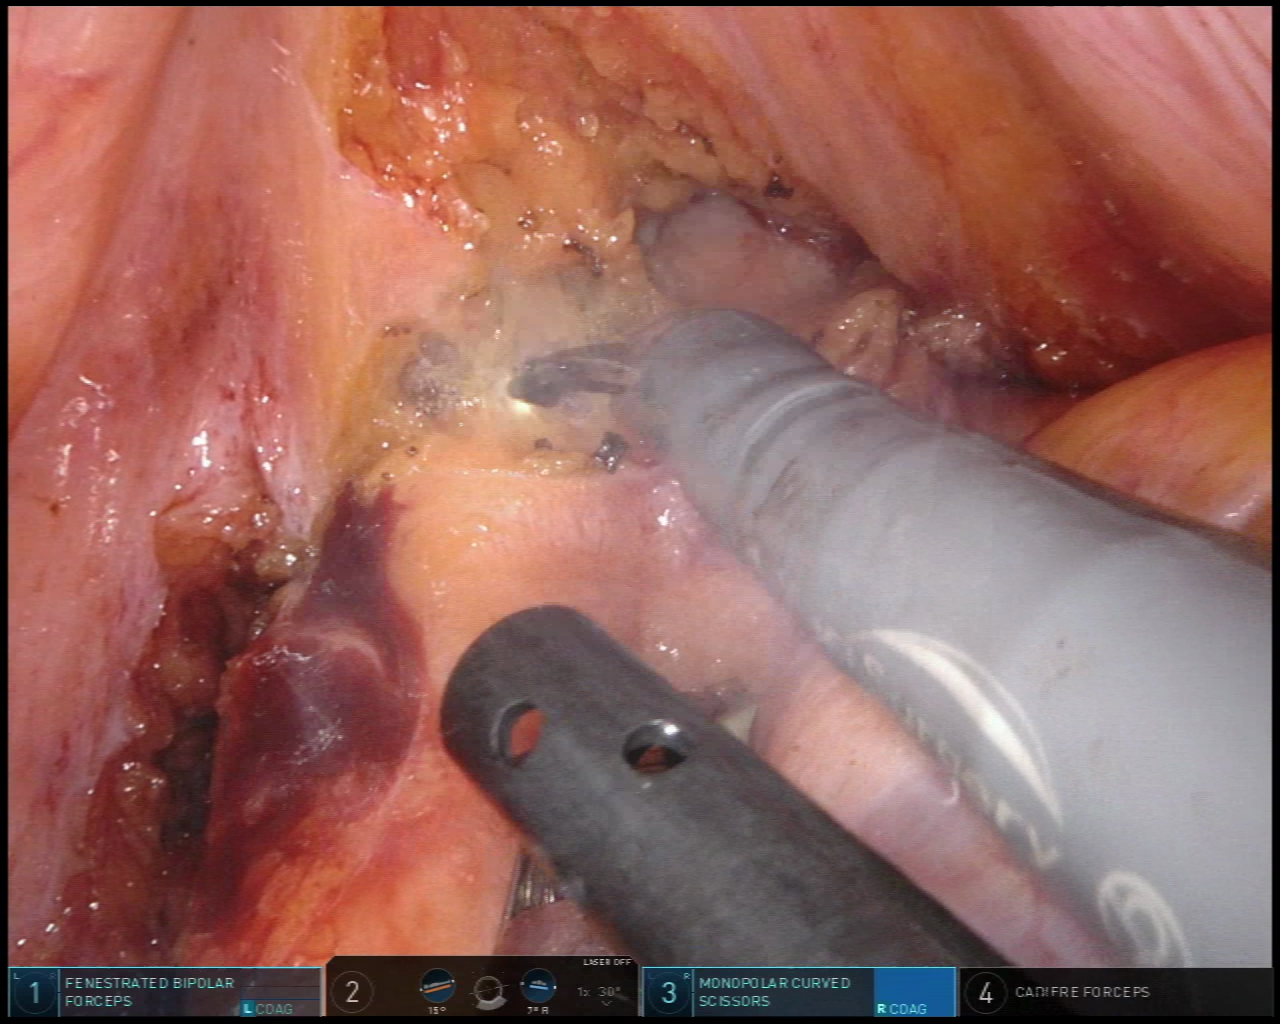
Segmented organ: vesicular_glands
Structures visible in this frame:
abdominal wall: no
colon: no
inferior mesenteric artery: no
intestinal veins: no
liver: no
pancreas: no
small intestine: no
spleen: no
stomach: no
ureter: no
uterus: no
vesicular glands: yes